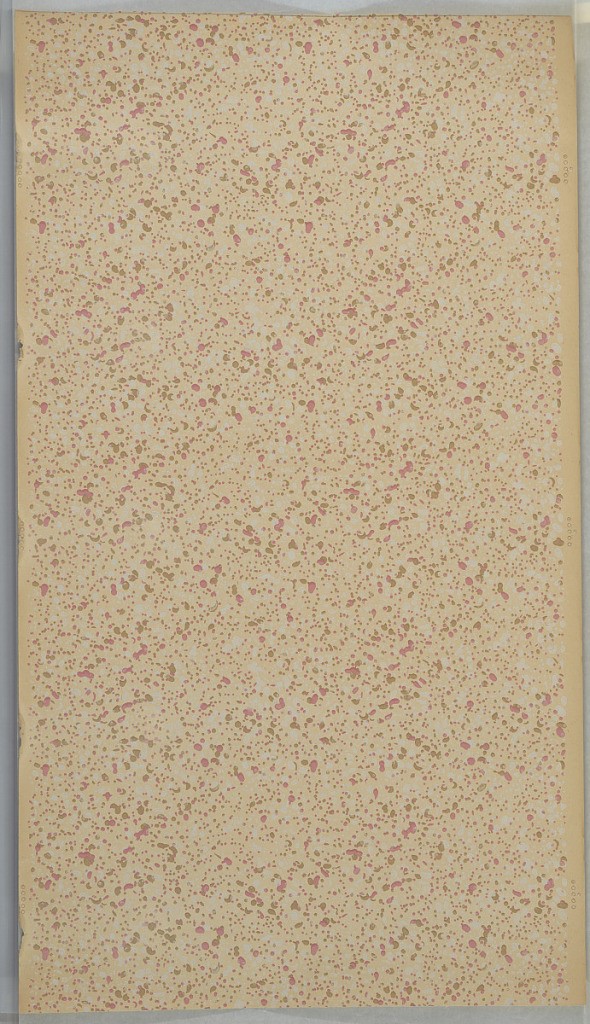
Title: Sidewall
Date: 1905–1915
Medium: Machine-printed paper, ungrounded
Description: Speckled all-over with pink, green brown, and light grey blue dots and patches. Ungrounded.